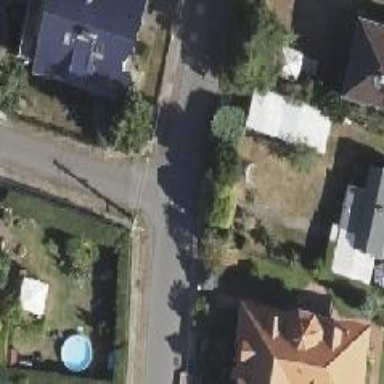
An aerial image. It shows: Residential road.